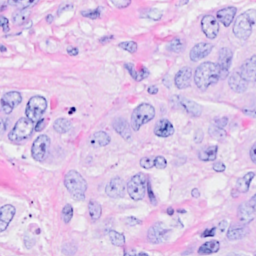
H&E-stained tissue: Breast